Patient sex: M
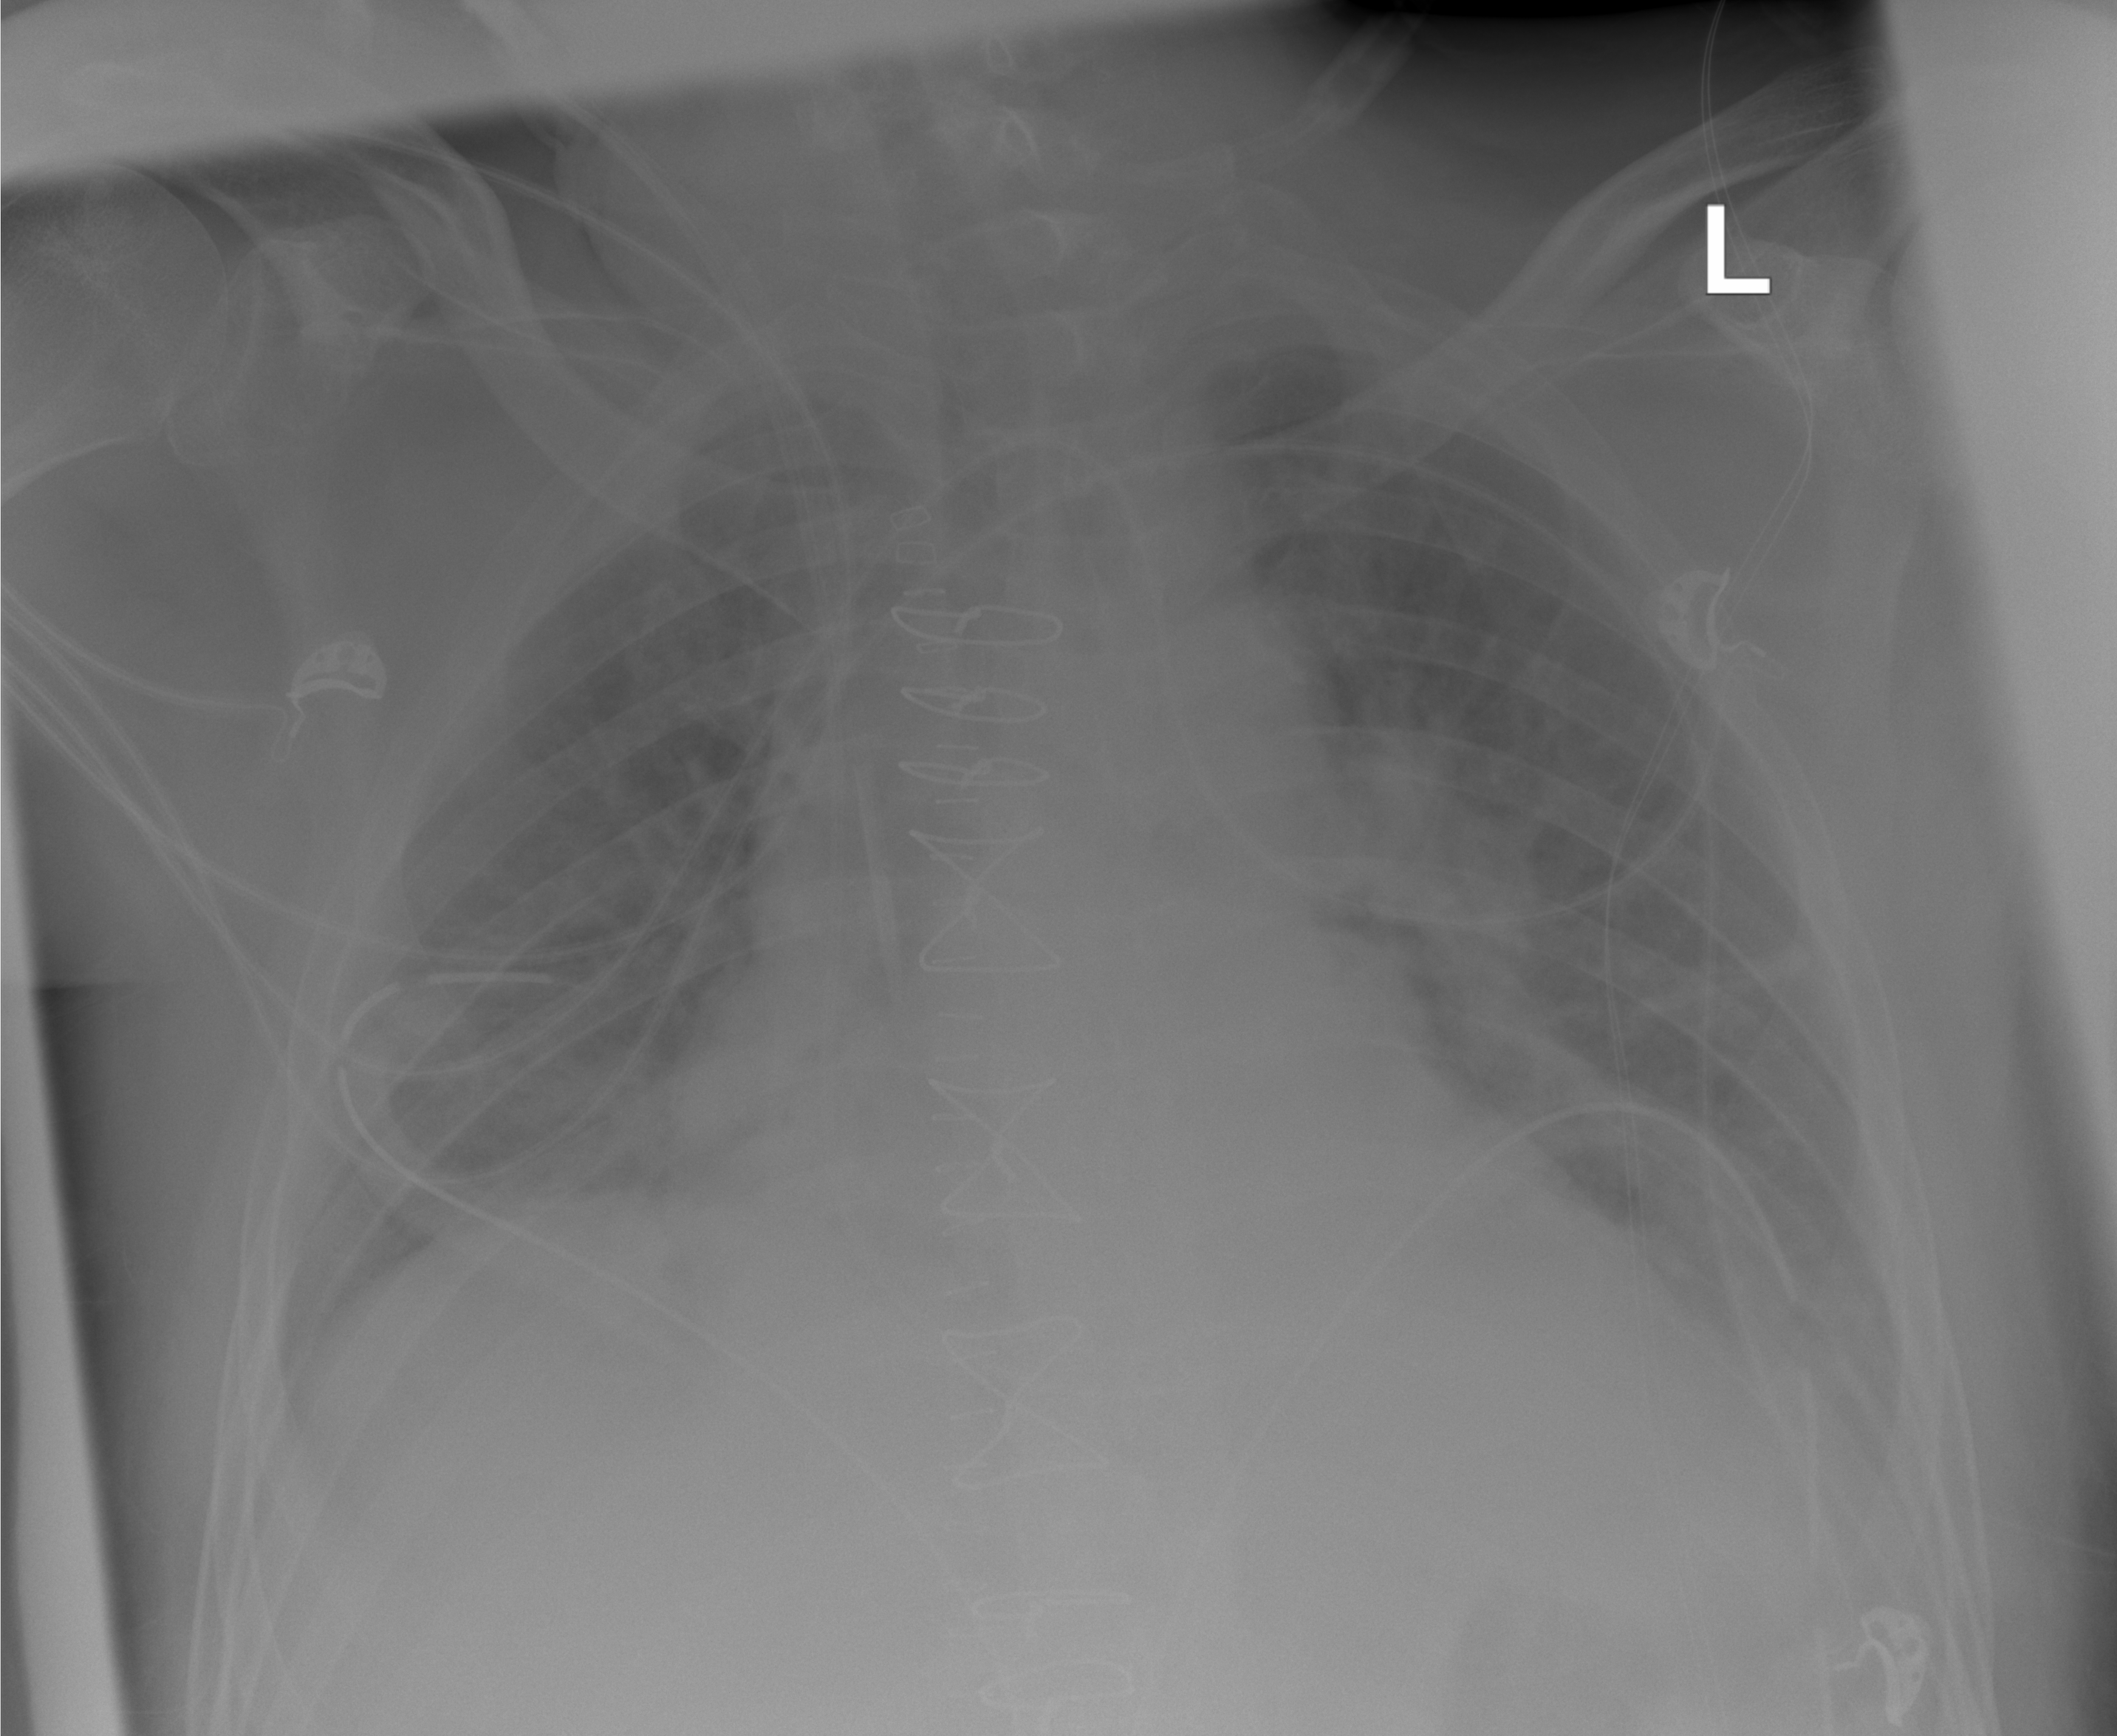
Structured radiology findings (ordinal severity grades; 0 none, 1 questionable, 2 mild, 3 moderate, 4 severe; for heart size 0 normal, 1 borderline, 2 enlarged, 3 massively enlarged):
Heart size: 2
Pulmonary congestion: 2
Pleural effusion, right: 0
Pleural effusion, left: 2
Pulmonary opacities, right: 2
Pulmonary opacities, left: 2
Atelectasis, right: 2
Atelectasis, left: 2